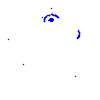
Particle: electron